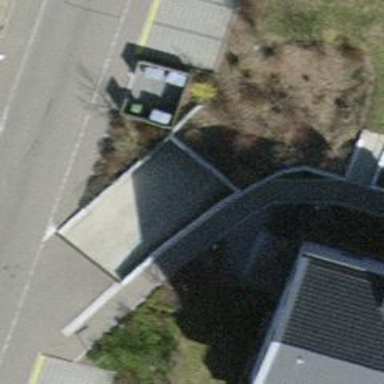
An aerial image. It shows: Parking entrance.